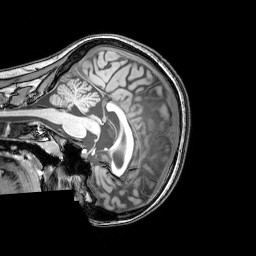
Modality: T1w
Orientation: sagittal
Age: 24
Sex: female
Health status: healthy
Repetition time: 0.081 s
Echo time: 0.037 s